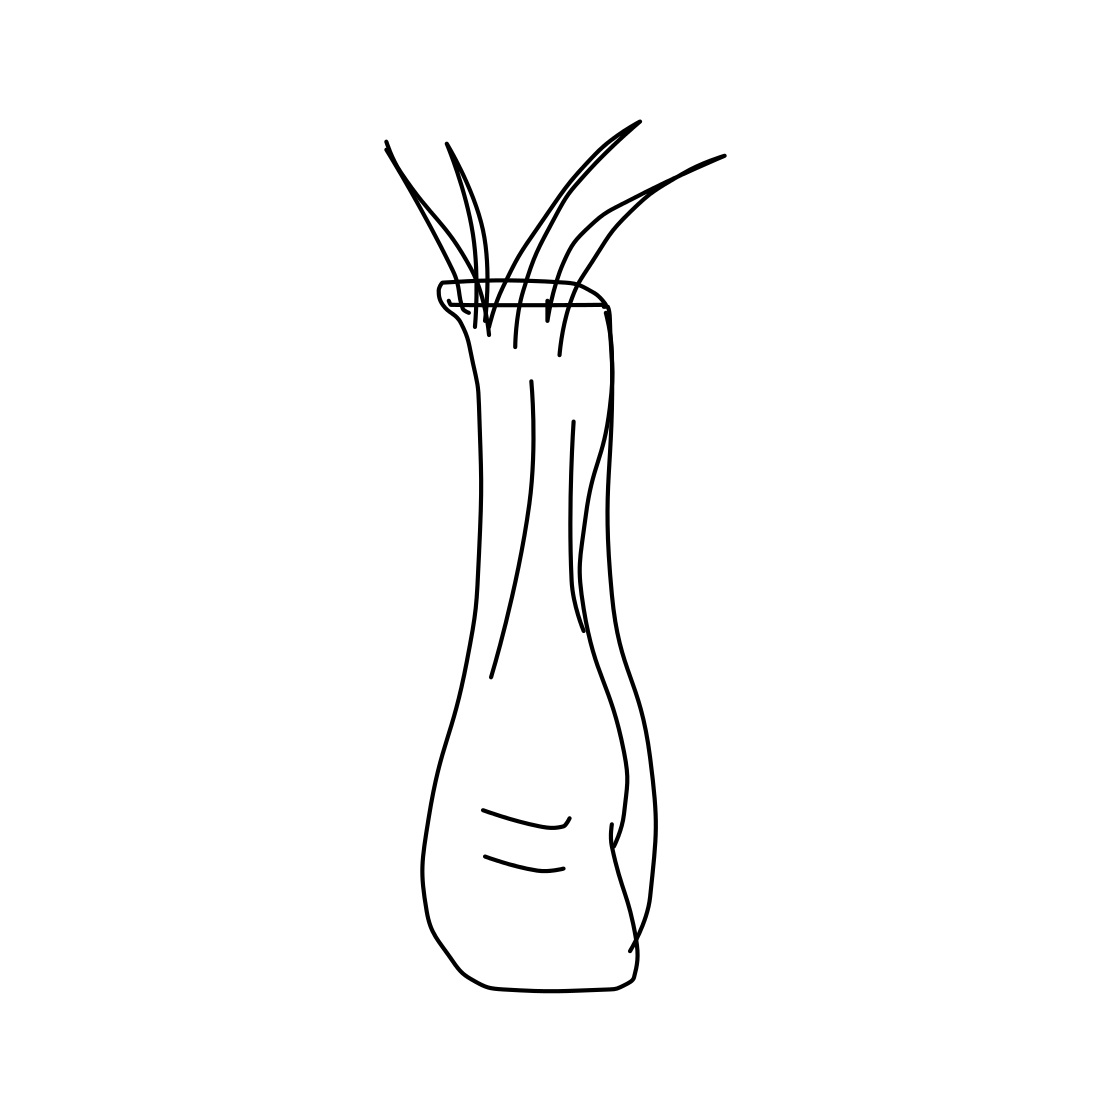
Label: vase